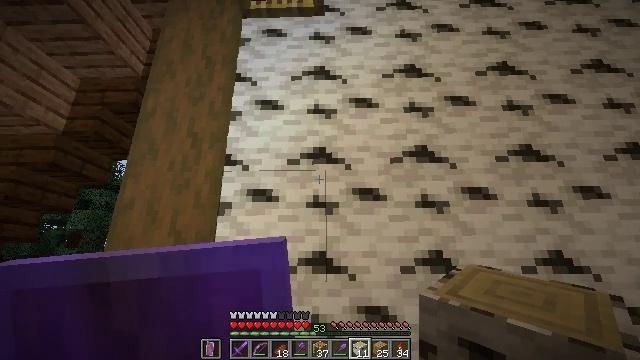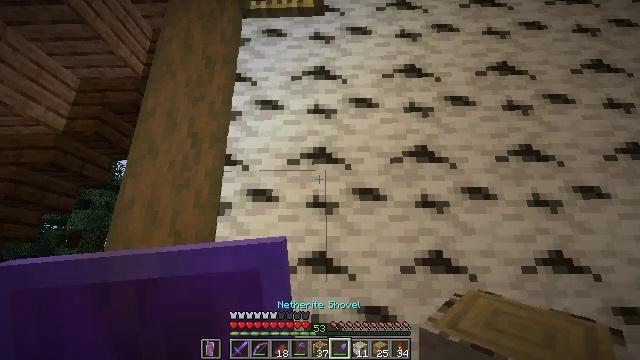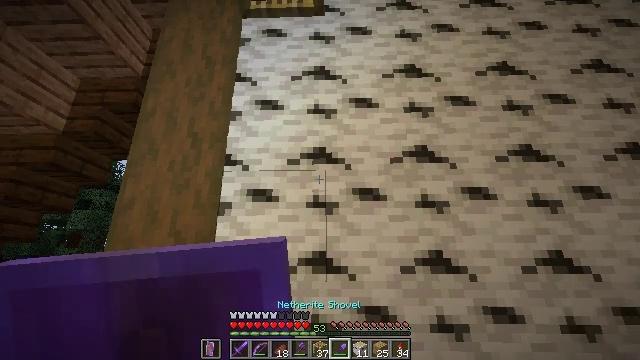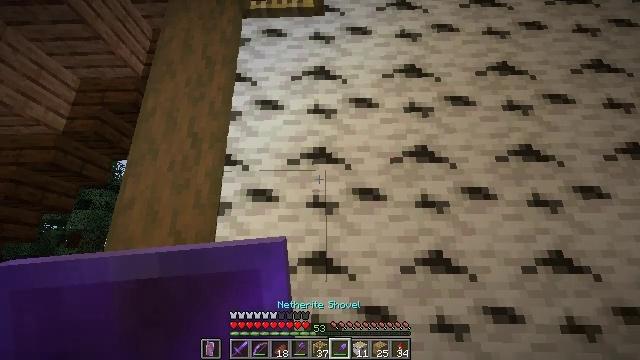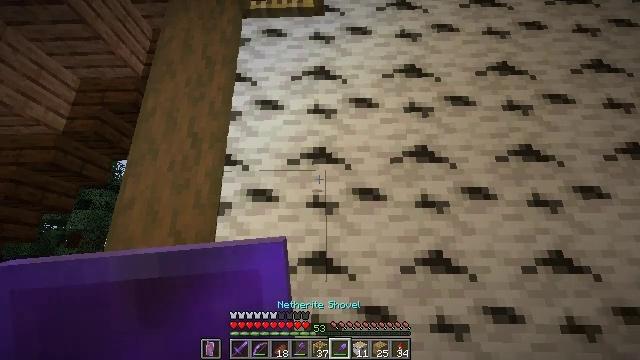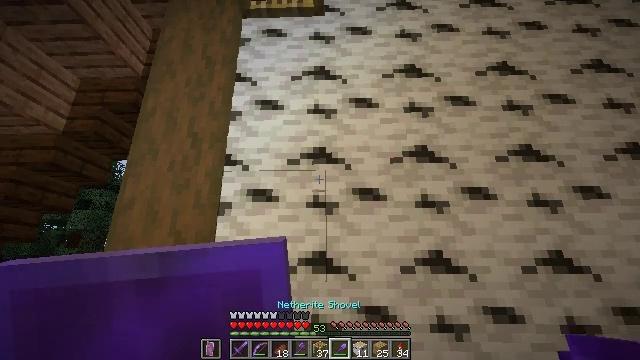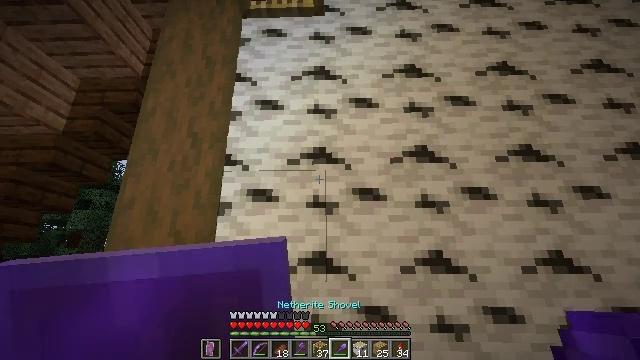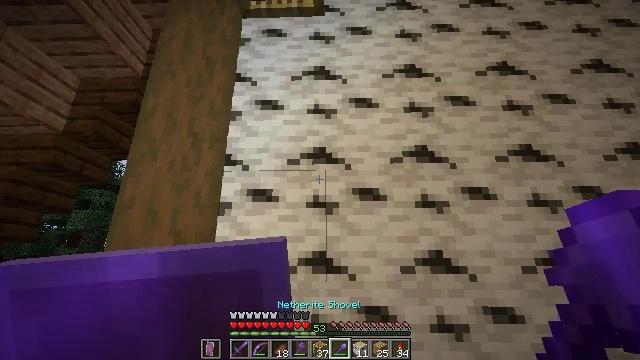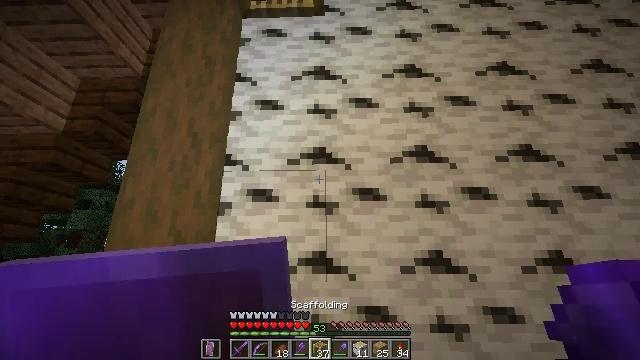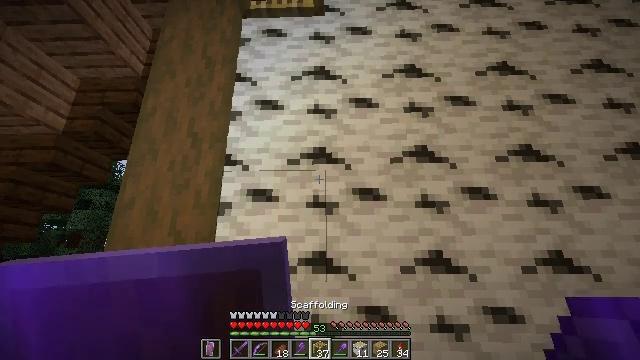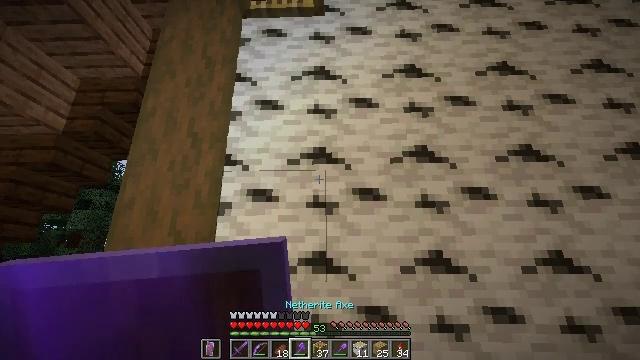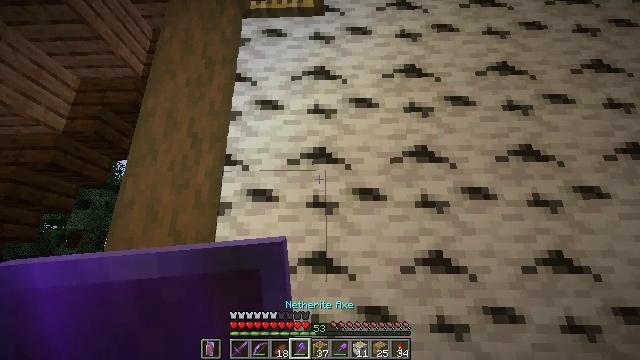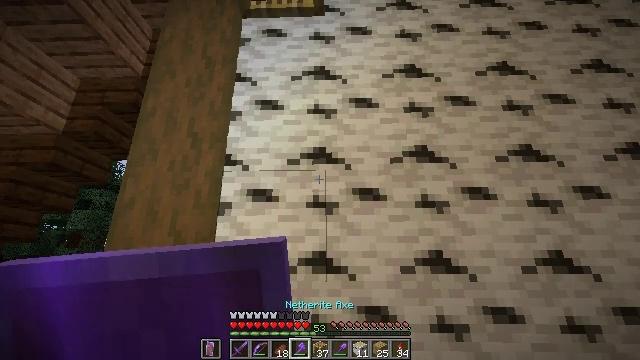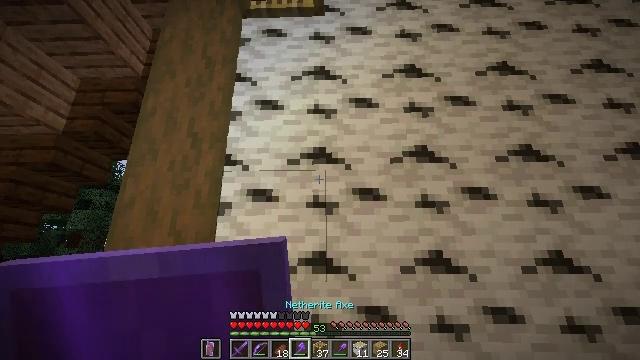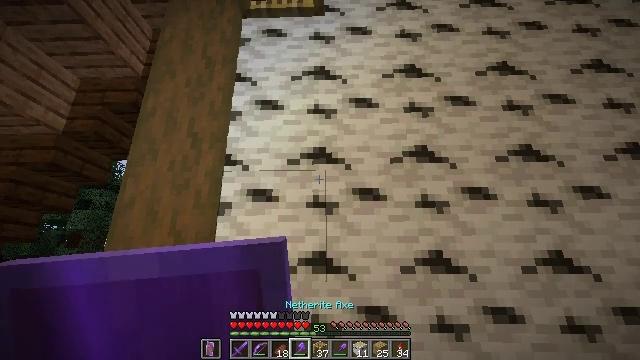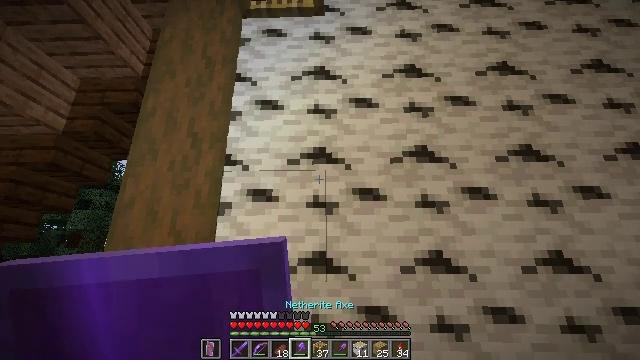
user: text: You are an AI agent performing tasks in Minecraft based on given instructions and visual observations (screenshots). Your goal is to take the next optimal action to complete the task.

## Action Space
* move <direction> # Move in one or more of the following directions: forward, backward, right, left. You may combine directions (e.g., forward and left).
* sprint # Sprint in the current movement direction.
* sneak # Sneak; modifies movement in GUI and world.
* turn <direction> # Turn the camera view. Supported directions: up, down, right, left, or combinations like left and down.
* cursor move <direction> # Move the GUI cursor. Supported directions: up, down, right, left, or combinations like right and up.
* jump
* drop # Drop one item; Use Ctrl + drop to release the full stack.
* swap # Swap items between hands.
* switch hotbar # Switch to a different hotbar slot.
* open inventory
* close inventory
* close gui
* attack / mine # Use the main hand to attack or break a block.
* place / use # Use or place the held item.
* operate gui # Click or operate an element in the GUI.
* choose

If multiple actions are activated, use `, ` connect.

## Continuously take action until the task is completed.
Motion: motion action
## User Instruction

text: Use your axe to get birch logs.
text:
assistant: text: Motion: no_op
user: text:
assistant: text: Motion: no_op
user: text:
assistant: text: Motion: no_op
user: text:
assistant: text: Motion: no_op
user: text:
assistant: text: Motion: no_op
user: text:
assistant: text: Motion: no_op
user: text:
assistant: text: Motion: no_op
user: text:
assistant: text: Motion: no_op
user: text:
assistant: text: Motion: no_op
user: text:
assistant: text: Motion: no_op
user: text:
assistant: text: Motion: no_op
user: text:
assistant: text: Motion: no_op
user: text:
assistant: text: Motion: no_op
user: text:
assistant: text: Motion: no_op
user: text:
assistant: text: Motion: no_op
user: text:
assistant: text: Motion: no_op
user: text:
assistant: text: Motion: no_op
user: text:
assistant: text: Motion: no_op
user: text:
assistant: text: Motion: no_op
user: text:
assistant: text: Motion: no_op
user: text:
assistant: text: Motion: no_op
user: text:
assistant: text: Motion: no_op
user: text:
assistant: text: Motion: no_op
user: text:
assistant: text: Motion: no_op
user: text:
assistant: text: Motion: no_op
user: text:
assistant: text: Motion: no_op
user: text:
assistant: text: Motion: no_op
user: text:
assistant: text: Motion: no_op
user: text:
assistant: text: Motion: no_op
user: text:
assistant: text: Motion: no_op